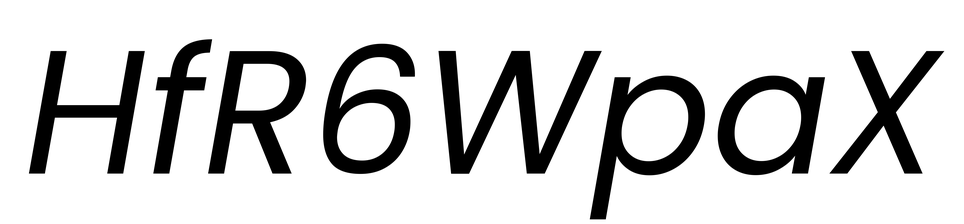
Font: Poppins-Italic